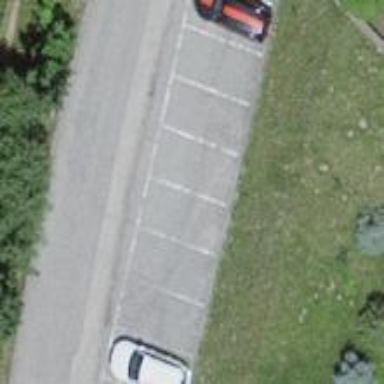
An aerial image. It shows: Parking area with asphalt surface.